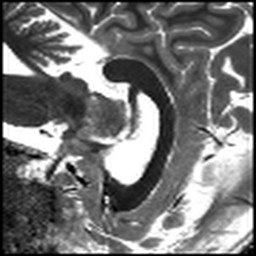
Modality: T1map
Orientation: sagittal
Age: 32
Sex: male